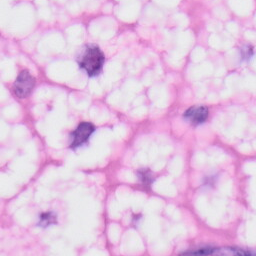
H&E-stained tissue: Skin